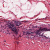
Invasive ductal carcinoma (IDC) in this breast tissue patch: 0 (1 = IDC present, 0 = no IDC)